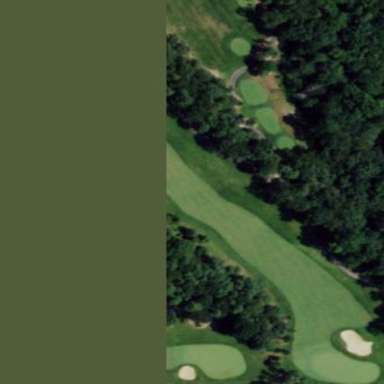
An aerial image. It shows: Golf fairway on grassy land designated for golfing activities.